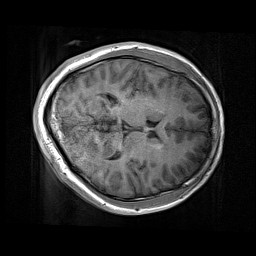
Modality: T1w
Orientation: axial
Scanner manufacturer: siemens
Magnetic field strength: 3 T
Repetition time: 2.2 s
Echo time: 0.00244 s